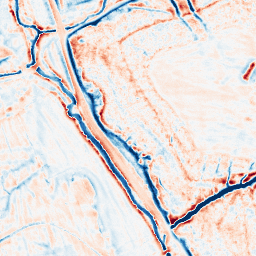
Category: edge_preserving
Decomposition family: bilateral
Decomposition parameters: d: 15
sigma_color: 25
sigma_space: 25
Upsampling method: quadratic
Upsampling parameters: scale: 8
Upsampling scale: 8